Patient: sex M, age 55
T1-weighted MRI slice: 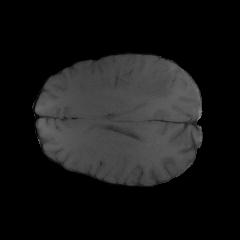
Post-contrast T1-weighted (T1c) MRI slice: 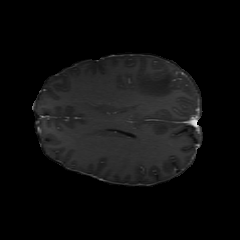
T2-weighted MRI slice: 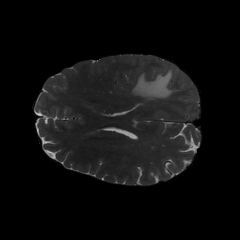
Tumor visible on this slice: yes
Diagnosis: Glioblastoma, IDH-wildtype
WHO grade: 4